Lunar surface albedo tile
Center latitude: -23.265
Center longitude: 10.616
Resolution (meters per pixel, mean): 182.14
Tile area (km^2): 34660.71
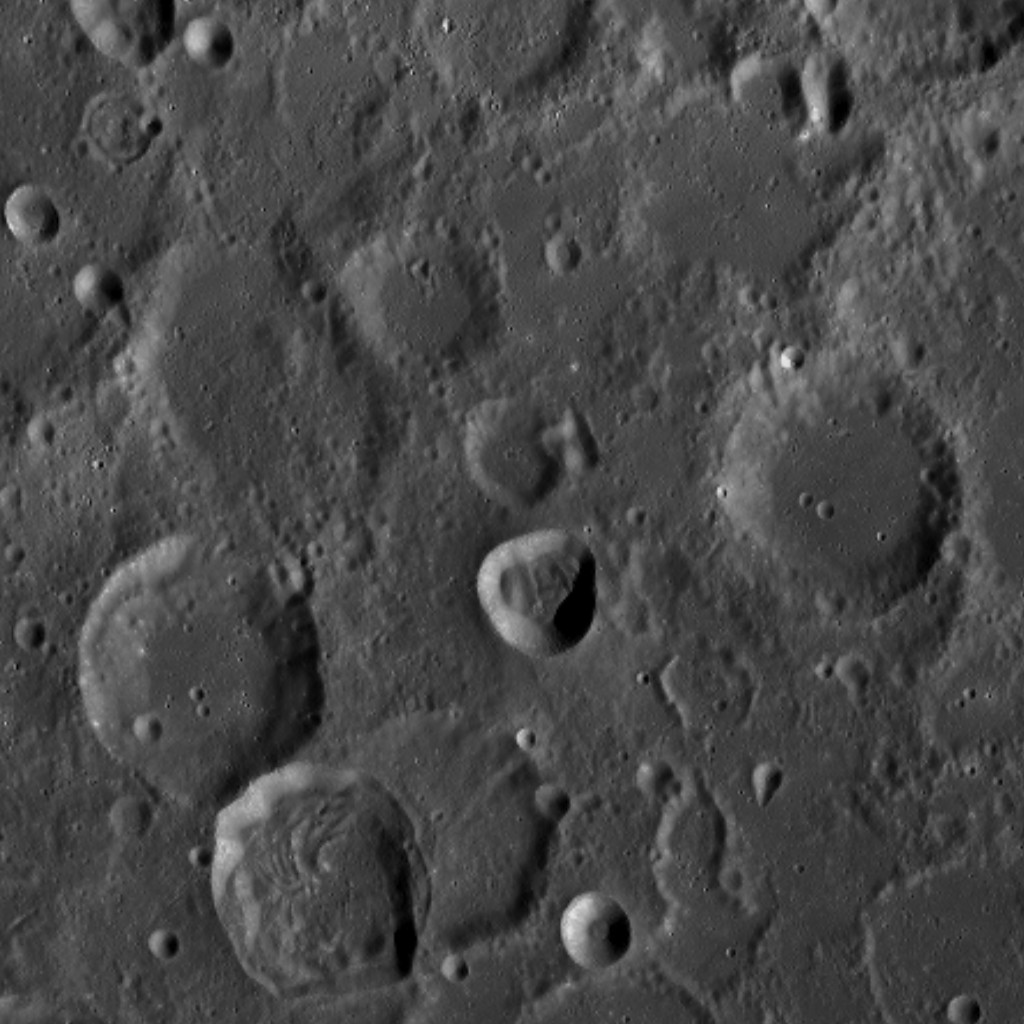